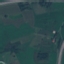
Label: Pasture